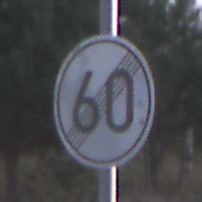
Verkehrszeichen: EndeGeschwindigkeit60
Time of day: MorningAfternoon
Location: Outdoor (Nature)
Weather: PartlyCloudy
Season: NotSpecified
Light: Natural